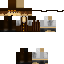
A male human skin with medium skin, wearing brown long hair dressed in a blue hoodie and black pants, featuring a closed mouth.